Question: I'm new to webpack and Vue.js. I'm facing issues when trying to load images/videos in my nested components, it gives me "not found" error.
I have project structure like that:

Let's say in Signup.Vue I want to load an image from the assets folder, how can I do that?
Because "" didn't work out,
"" neither. In css I figured out that using require with "~" works (ex. '" ).
I don't undestand how paths work.
Placing my images in the same component's folder would be an option, but I want to use the main assets folder where I can fetch media from.
Using: webpack 2.7.0 / vue 2.0
Thank you in advance
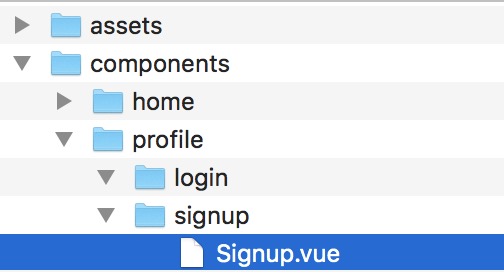
Answer: require with a tilde(~) works because in the CSS files it resolves the path to your 'node_modules' directory and you don't have to set up a relative path.
In your case you are currently in the directory so you would have to go up 3 directories before you reach the directory.
So your relative path would become:
'../../../assets/my-img.jpg'
With Webpack you also have the option to resolve straight away to a directory with a resolve alias which might be a prettier option for you:
<URL>
Hope that helps.